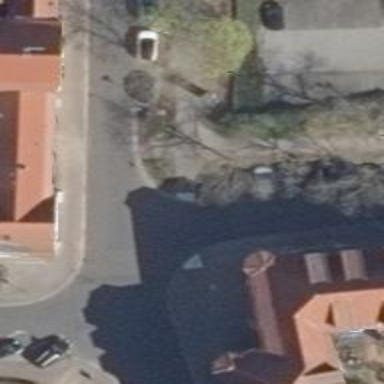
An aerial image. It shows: Parking available on the street side.